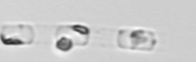
Label: Skeletonema